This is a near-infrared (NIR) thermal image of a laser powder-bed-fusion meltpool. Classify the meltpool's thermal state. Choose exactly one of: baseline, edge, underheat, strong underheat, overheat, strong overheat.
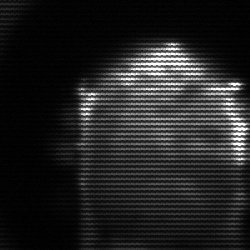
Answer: baseline